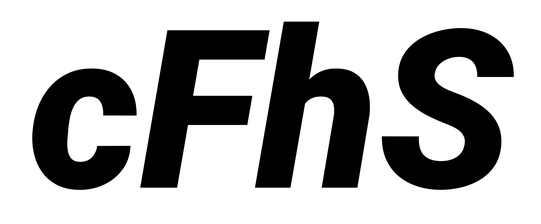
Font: Roboto-Italic_Black_Italic